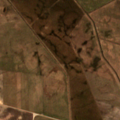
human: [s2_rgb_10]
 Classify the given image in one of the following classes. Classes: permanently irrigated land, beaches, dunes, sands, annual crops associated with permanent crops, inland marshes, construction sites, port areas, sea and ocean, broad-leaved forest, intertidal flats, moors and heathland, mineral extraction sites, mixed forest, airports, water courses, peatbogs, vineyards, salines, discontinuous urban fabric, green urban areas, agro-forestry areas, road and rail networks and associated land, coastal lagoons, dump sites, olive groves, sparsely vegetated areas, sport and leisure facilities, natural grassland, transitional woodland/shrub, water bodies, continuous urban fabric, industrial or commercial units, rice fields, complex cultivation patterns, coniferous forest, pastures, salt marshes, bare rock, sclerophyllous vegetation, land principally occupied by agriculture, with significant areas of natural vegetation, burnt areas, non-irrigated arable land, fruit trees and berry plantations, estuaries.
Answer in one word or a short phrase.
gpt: non-irrigated arable land, fruit trees and berry plantations